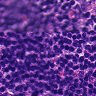
Metastatic tissue present: no